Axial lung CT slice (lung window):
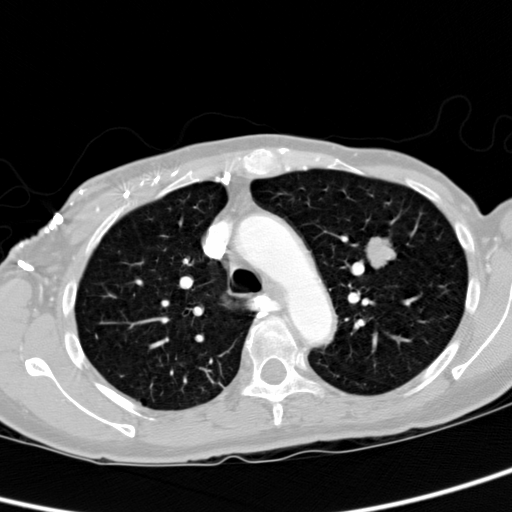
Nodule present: yes
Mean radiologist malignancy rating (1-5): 3.75